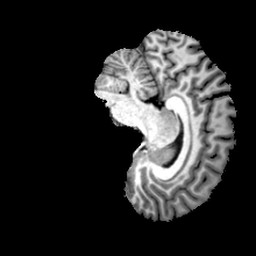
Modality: T1w
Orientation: sagittal
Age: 20
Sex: female
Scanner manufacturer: philips
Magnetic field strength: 3 T
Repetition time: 0.0082 s
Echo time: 0.0037 s